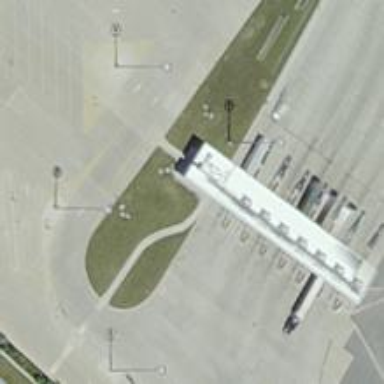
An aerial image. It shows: Border control barrier.